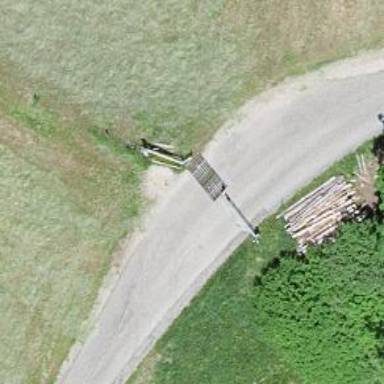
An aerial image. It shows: Cattle grid.